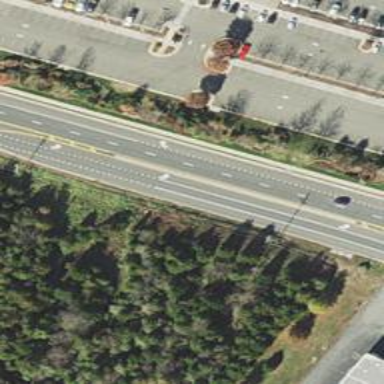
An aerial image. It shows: Secondary link road.